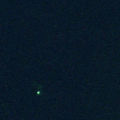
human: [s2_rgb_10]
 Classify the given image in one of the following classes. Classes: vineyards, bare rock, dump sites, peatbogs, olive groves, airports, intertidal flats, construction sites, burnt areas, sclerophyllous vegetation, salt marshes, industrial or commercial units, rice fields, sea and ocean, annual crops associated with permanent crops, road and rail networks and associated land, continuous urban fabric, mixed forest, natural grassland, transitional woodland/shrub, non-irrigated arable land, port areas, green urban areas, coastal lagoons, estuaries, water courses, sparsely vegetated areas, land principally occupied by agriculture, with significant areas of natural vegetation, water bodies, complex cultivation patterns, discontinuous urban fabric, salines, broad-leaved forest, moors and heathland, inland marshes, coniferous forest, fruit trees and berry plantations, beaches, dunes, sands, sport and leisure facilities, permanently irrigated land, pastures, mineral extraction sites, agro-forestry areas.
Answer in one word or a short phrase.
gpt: sea and ocean